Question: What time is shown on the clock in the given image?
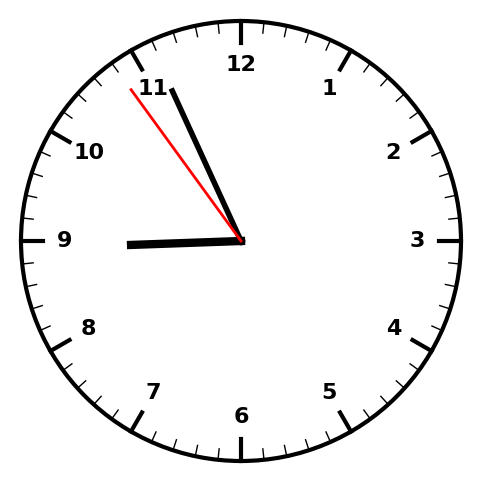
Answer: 08:55:54